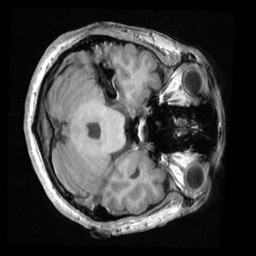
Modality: T1w
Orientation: axial
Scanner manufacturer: ge
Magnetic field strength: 3 T
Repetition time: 0.007084 s
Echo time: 0.002612 s